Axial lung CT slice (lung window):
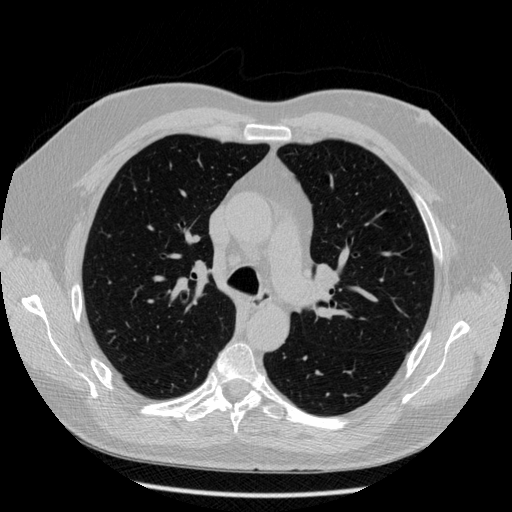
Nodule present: no